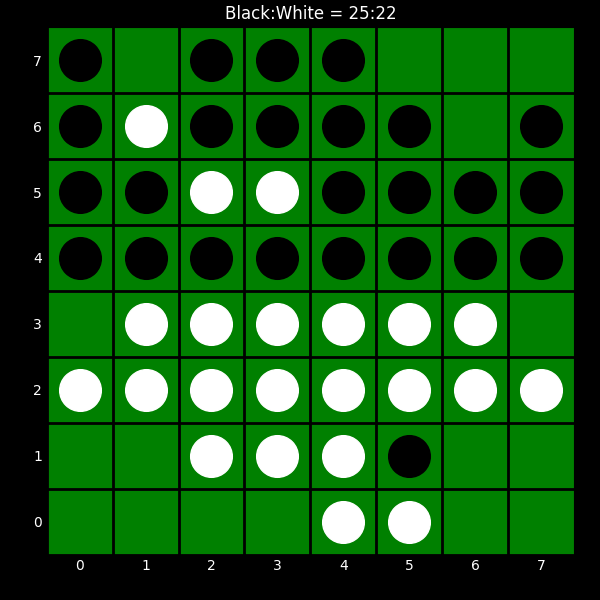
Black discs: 25
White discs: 22